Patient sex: M
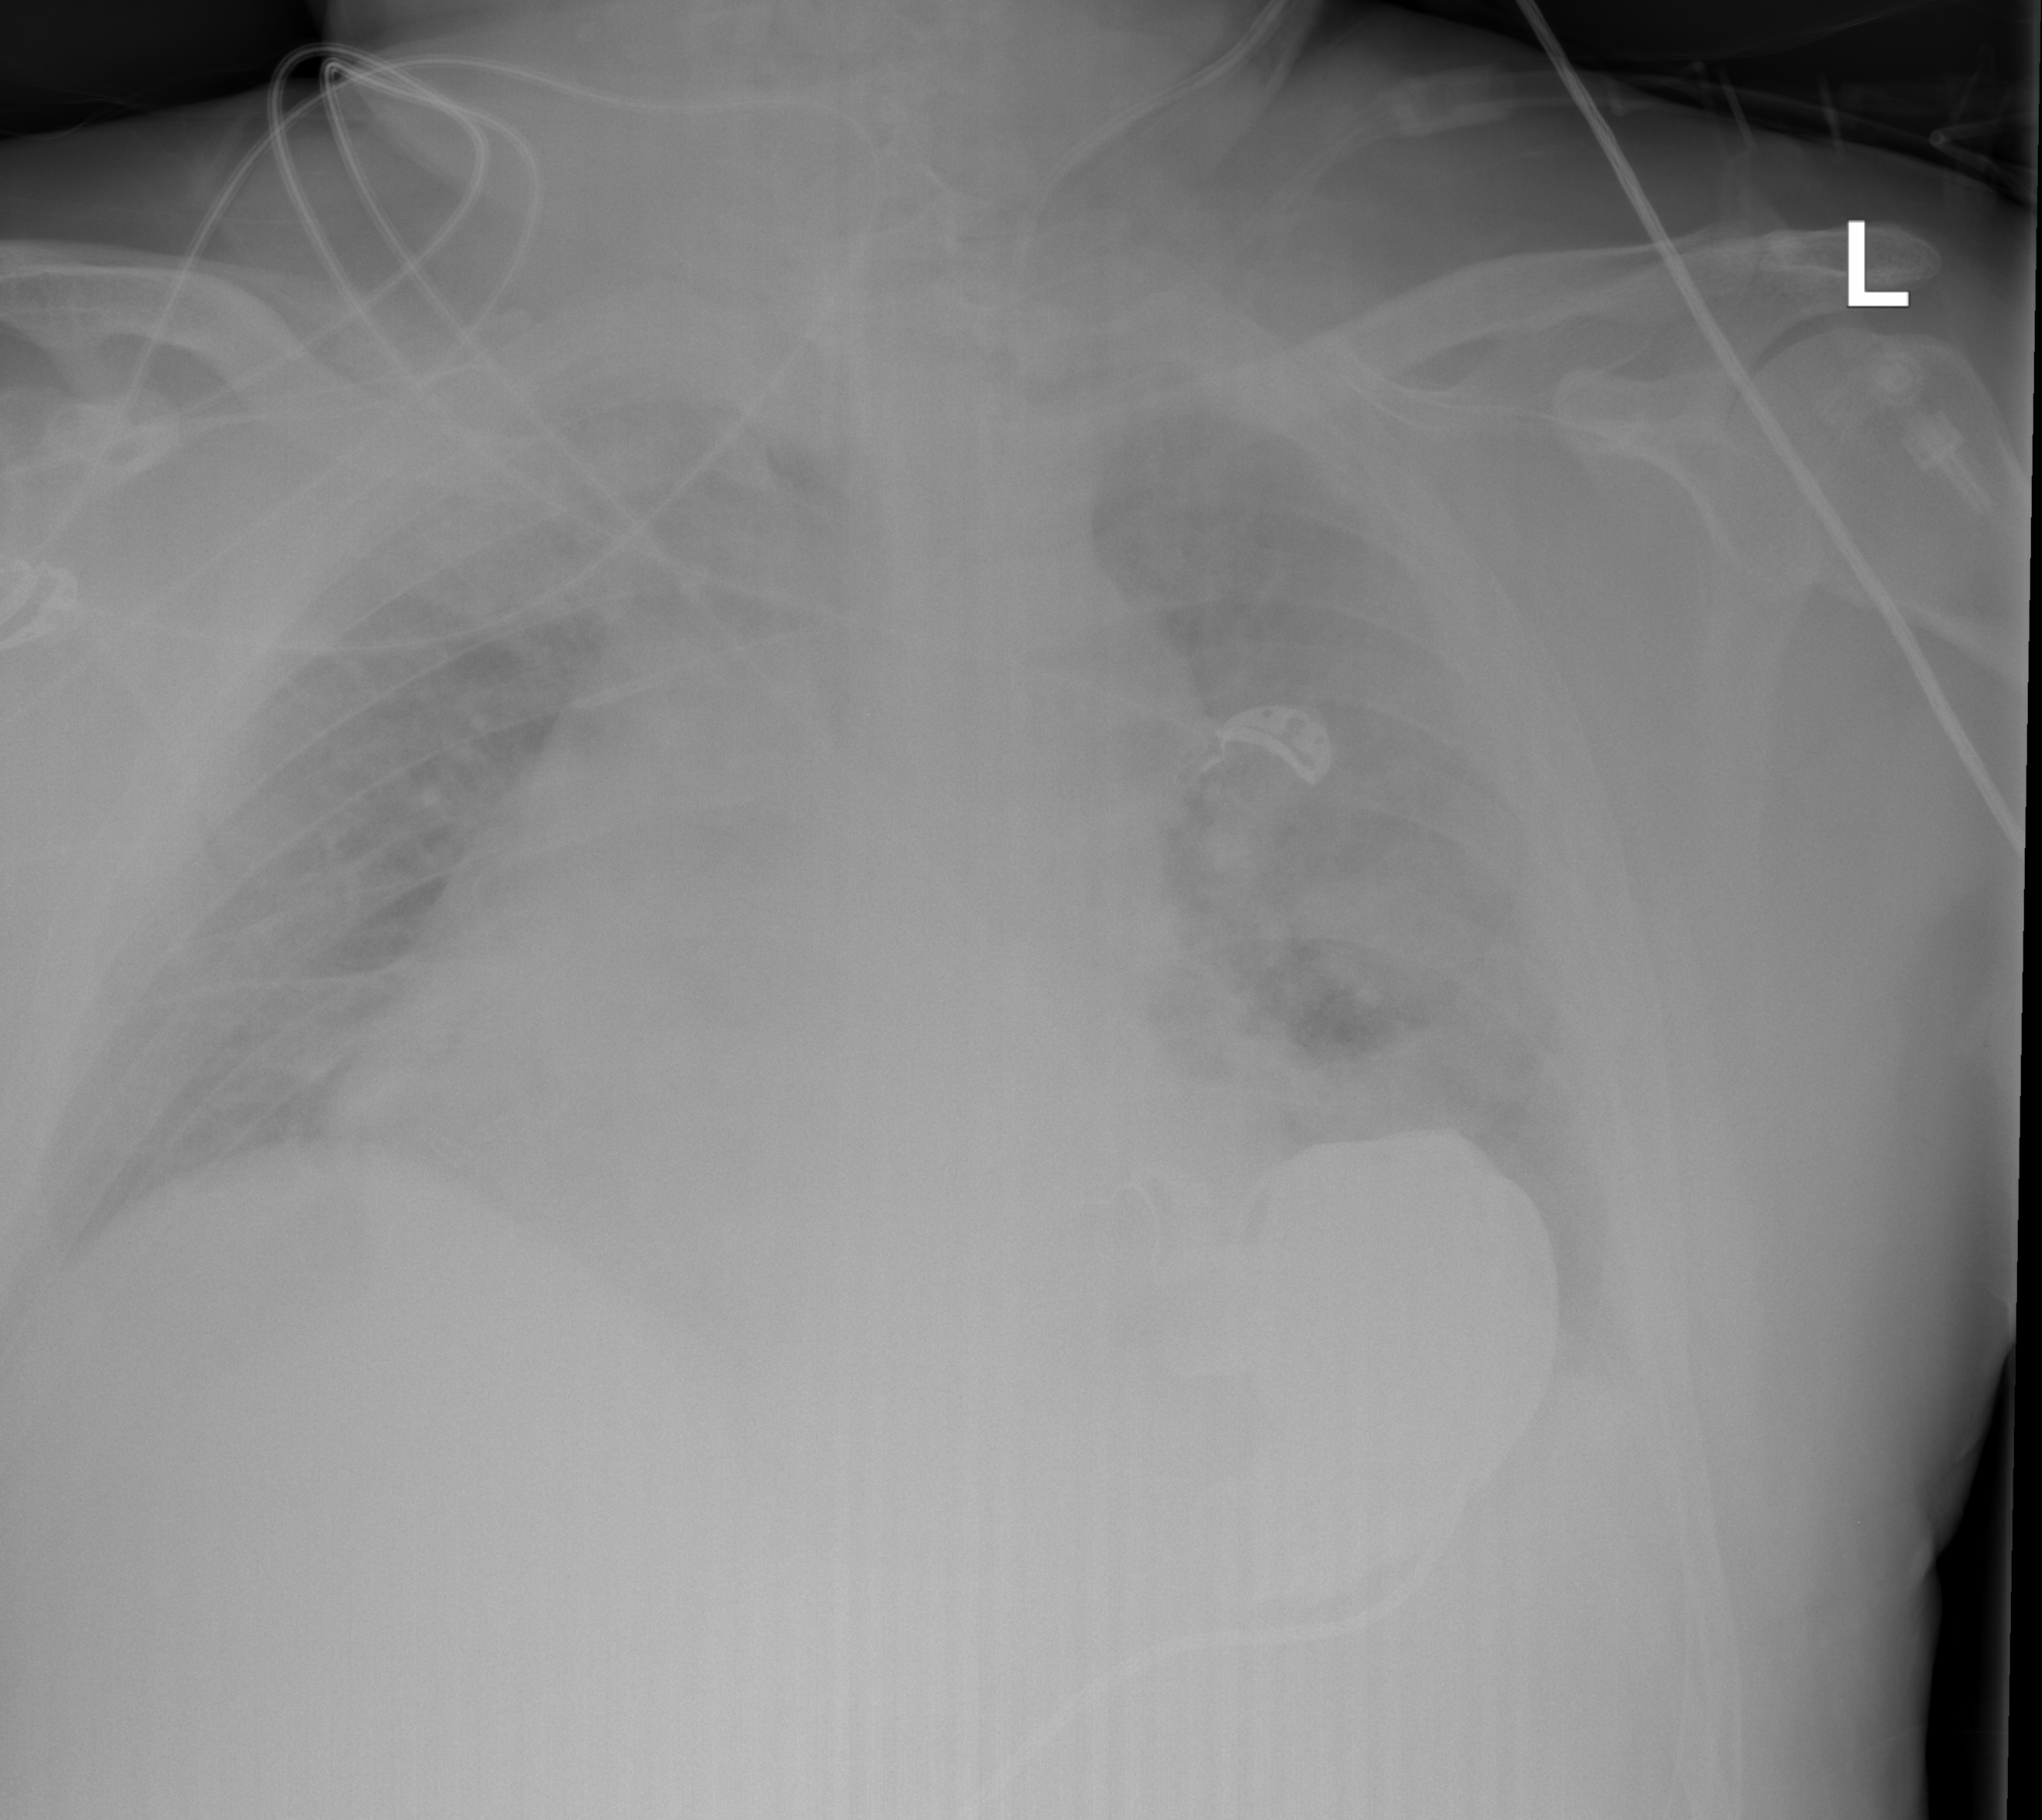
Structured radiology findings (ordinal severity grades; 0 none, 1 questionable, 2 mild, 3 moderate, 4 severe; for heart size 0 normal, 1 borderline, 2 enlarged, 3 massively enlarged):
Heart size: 2
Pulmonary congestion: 0
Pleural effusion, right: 0
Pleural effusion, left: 0
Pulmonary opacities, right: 3
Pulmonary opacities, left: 3
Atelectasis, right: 2
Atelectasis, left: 0